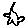
Label: star